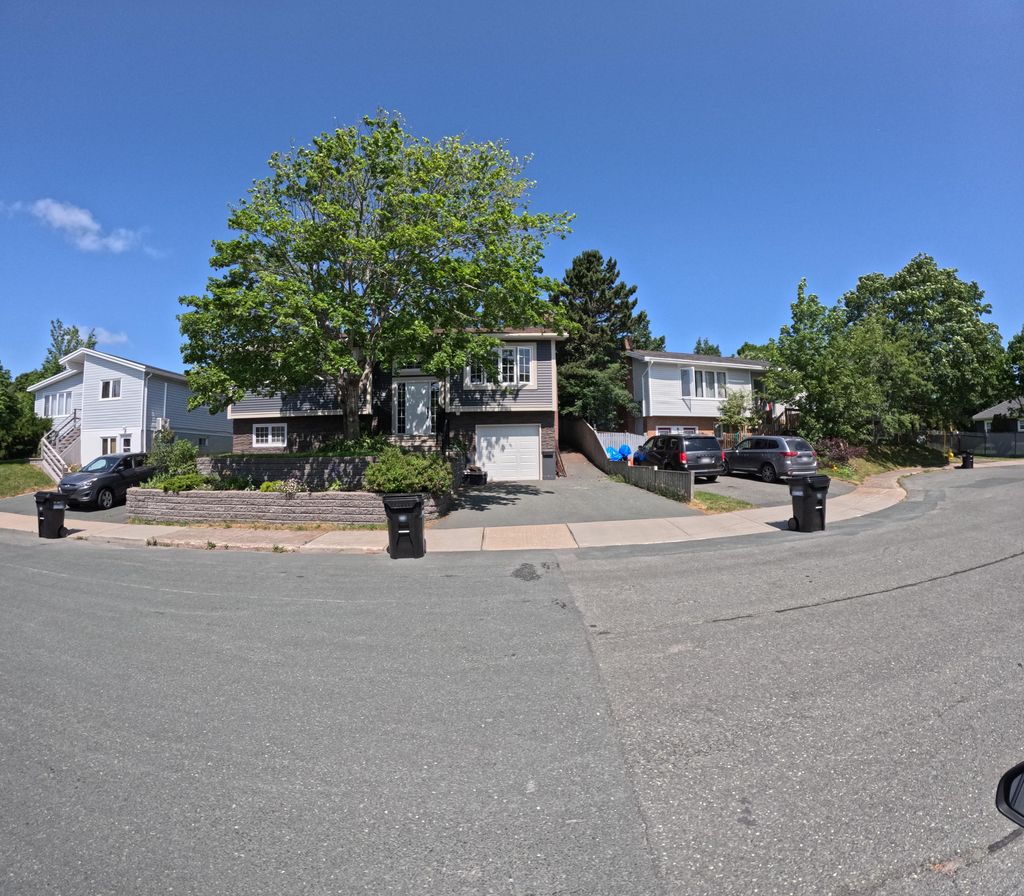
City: st_johns